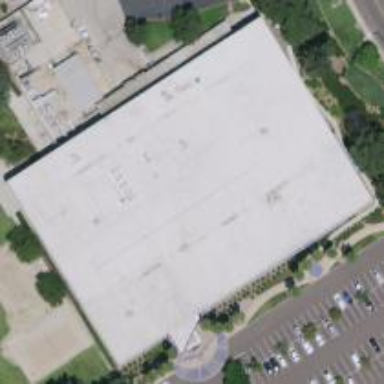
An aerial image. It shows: Industrial building.